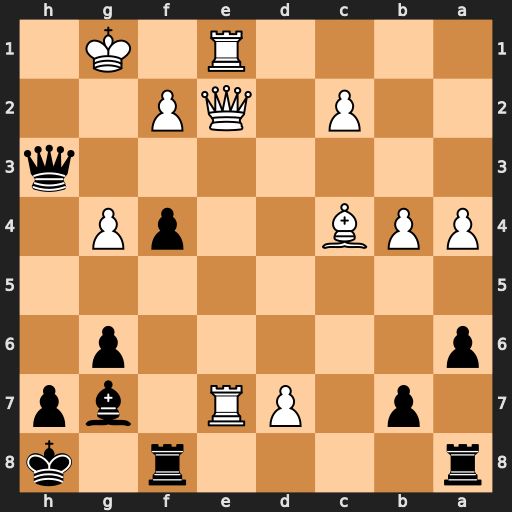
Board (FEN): r4r1k/1p1PR1bp/p5p1/8/PPB2pP1/7q/2P1QP2/4R1K1
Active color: b
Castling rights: -
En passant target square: -
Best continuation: f3 Qf1 Qxg4+